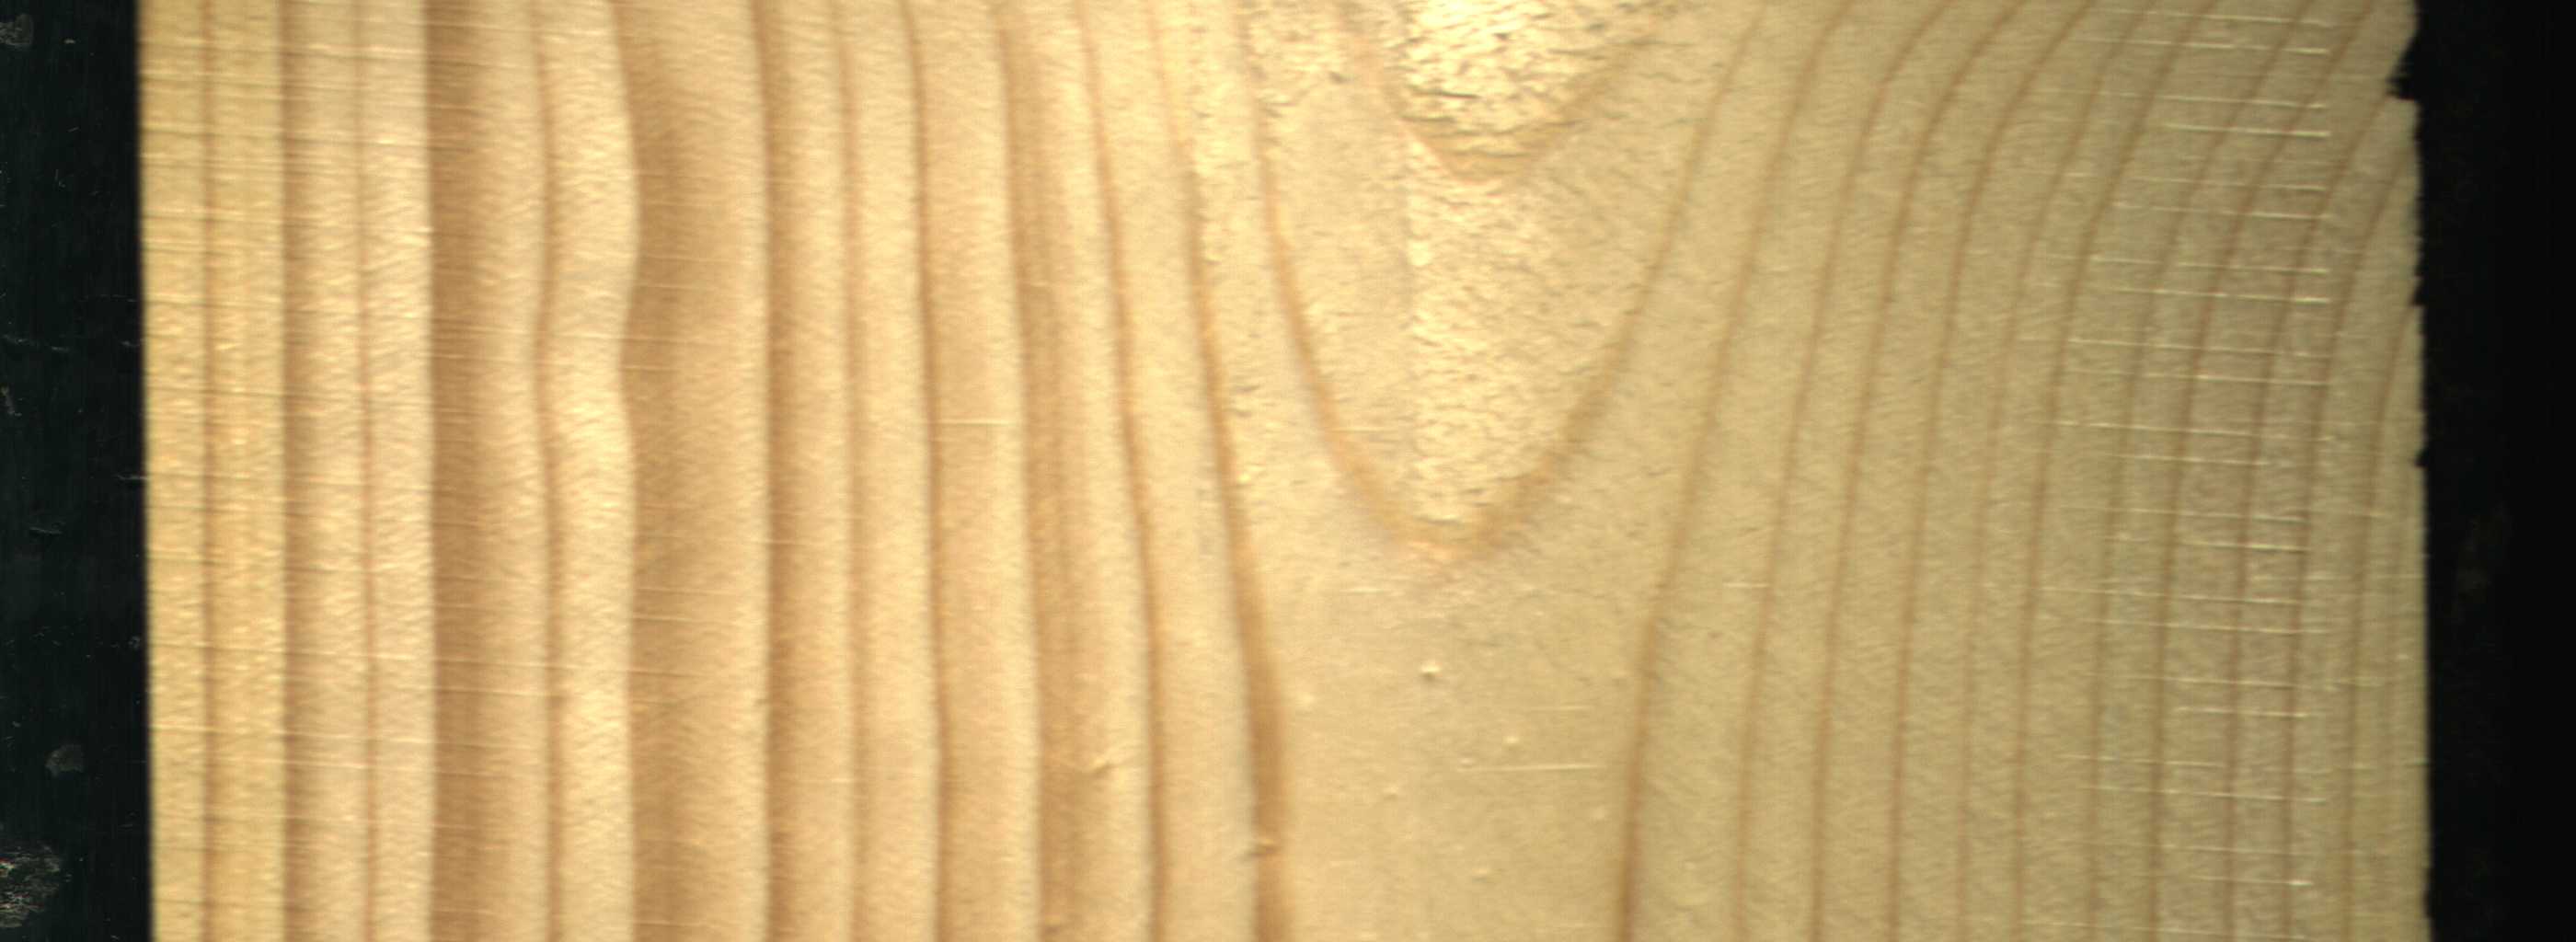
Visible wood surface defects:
Quartzity